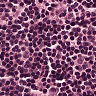
Metastatic tissue present: no